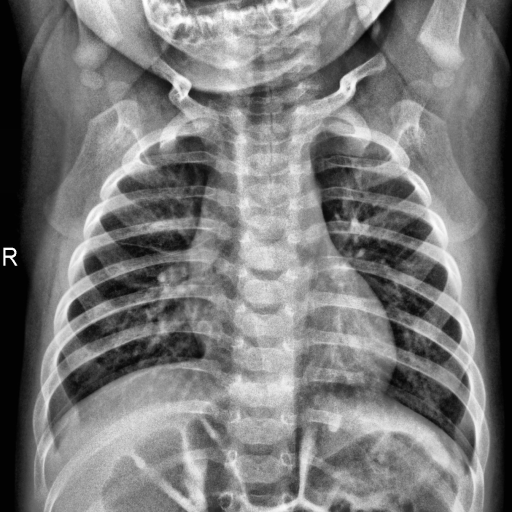
Finding: NORMAL